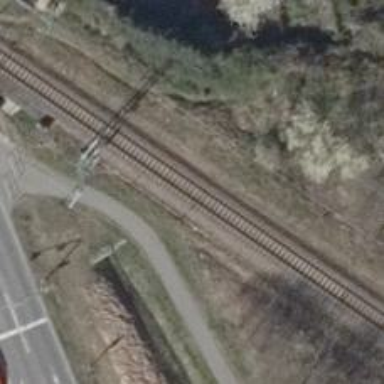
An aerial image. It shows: Railway signal.